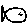
Label: fish